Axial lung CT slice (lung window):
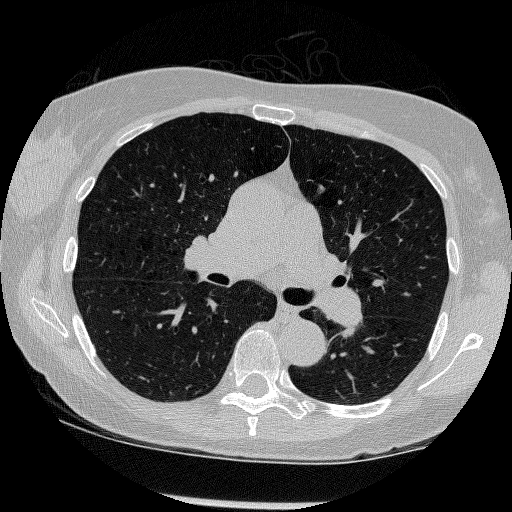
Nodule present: no